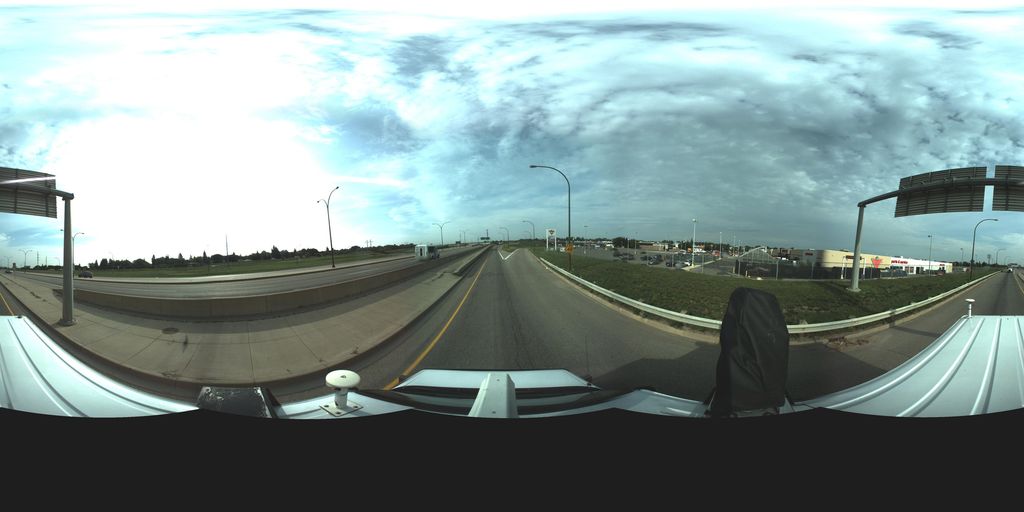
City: saskatoon